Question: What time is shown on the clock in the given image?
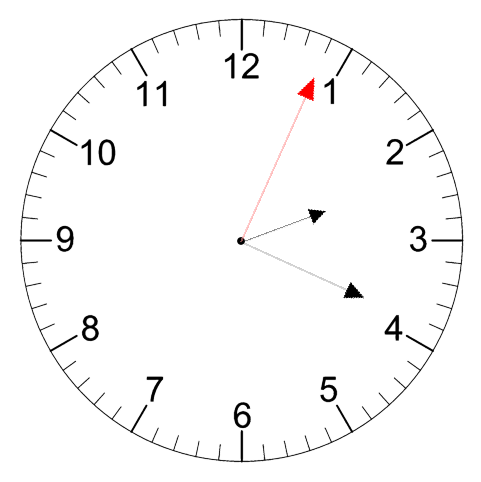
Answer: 02:19:04